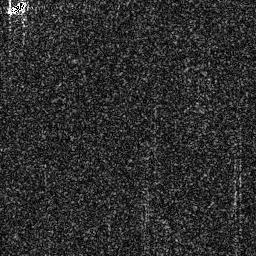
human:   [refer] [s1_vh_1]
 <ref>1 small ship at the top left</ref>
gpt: <box>[[1, 0, 11, 6, 0]]</box>